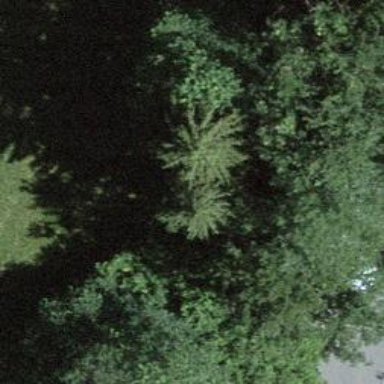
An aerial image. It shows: Row of trees in natural setting.